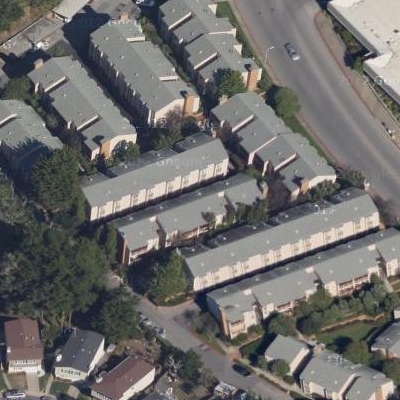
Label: Resident